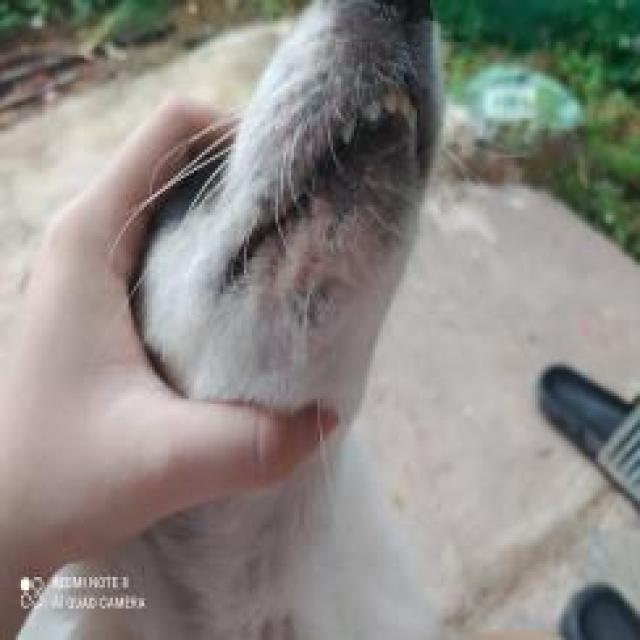
Canine hypersensitivity reaction — allergic skin response with urticaria, erythema, pruritus, and angioedema. May be food, environmental, or flea allergy related.